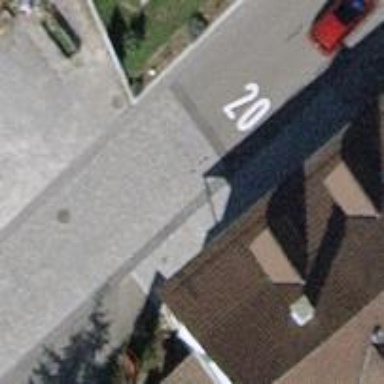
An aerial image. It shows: Living street paved with paving stones.